Interaction volume radius: 5 \u00c5
Interaction volume height: 15 \u00c5
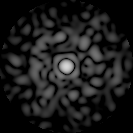
Disorder parameter: 0.8433